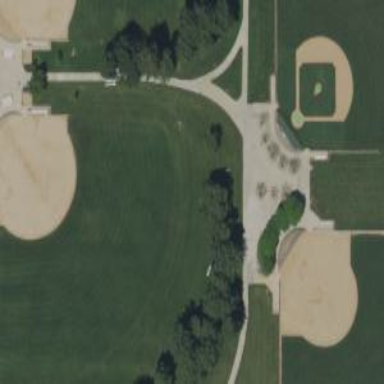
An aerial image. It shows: Grass pitch used for baseball.